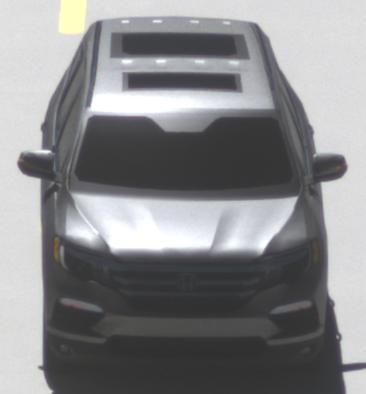
Make: Honda
Model: Pilot
Detailed model: 3
Model produced from: 2015
Model produced until: 2022
Doors: 5
Color: gray
Road condition: dry road
Daytime: midday
Contrast: high contrast